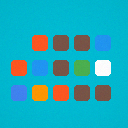
Screen state: on